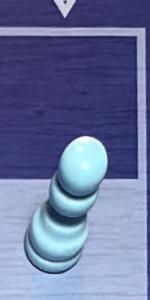
Label: Pawn_White